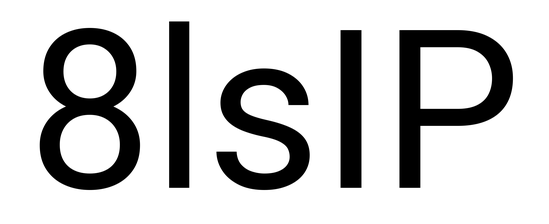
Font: Roboto_Regular